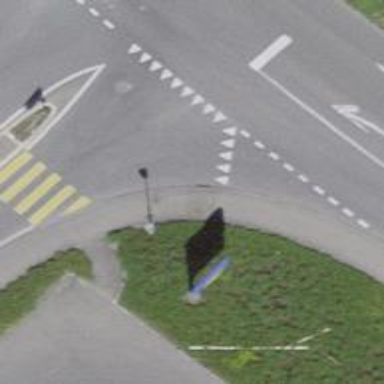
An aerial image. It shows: Secondary road with asphalt surface leading to roundabout.